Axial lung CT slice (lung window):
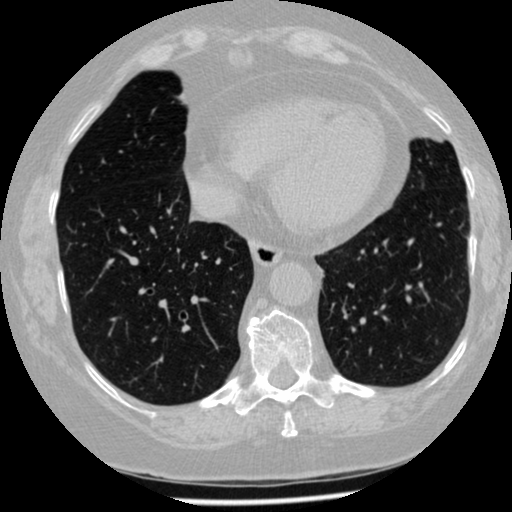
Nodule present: no